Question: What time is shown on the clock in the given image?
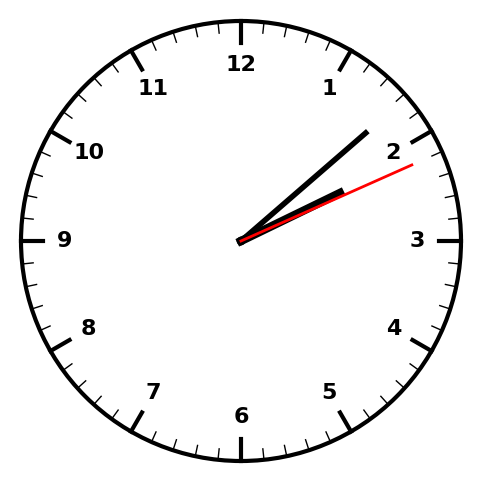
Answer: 02:08:11